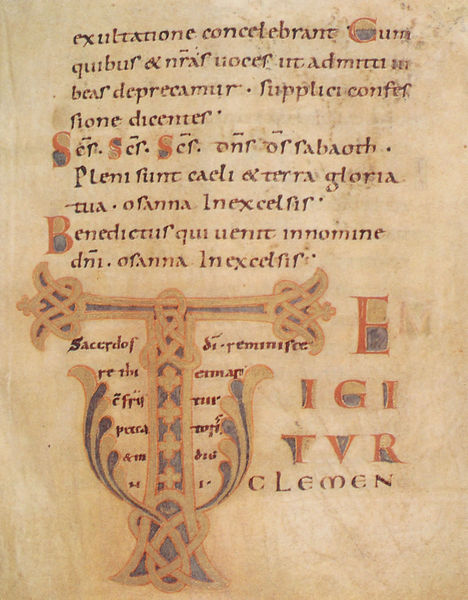
Titel: Kalendar und Sakramentar
Standort: Herkunftsort: St. Gallen (EU - CH)
Institution: Merseburg, Domstiftsbibliothek
Schlagwörter: blau, gelb, bunt, grau, rot, ornament, bibel, gold, farbig, schrift, papier, ornamente, buch, groß, druck, seite, text, buchstabe, buchstaben, anfang, buchseite, rolle, schnörkel, handschrift, latein, initial, keltisch, buchmalerei, evangelium, gilb, gloria, alte schrift, kapital, t, e, griß, keltenknoten, clemen, igi